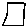
Label: square